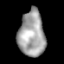
Tissue: lung
Cell type: Others
Senescence score: 0.2431
Nuclear area (px): 1180
Mean DAPI intensity: 162.707